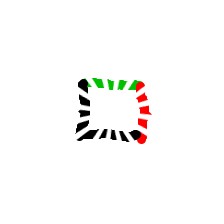
Shape: square